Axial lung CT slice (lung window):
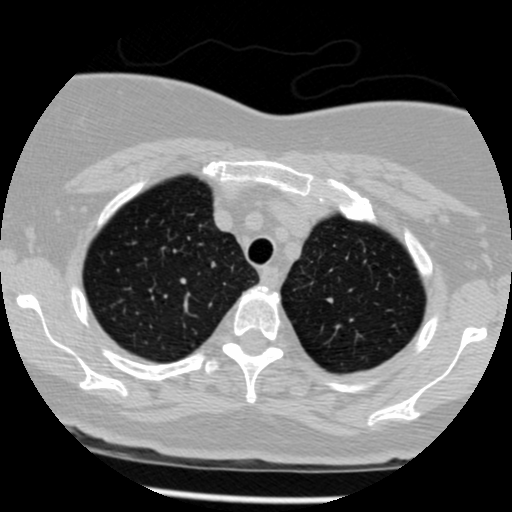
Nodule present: no